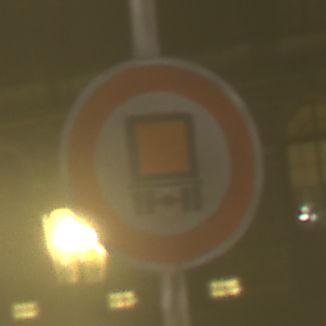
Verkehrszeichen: VerbotKennzeichnungspflichtigeKraftfahrzeugeGefaehrlicheGueter
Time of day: Night
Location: Outdoor (Urban)
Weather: Overcast
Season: NotSpecified
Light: Artificial